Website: home-depot
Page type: review-order
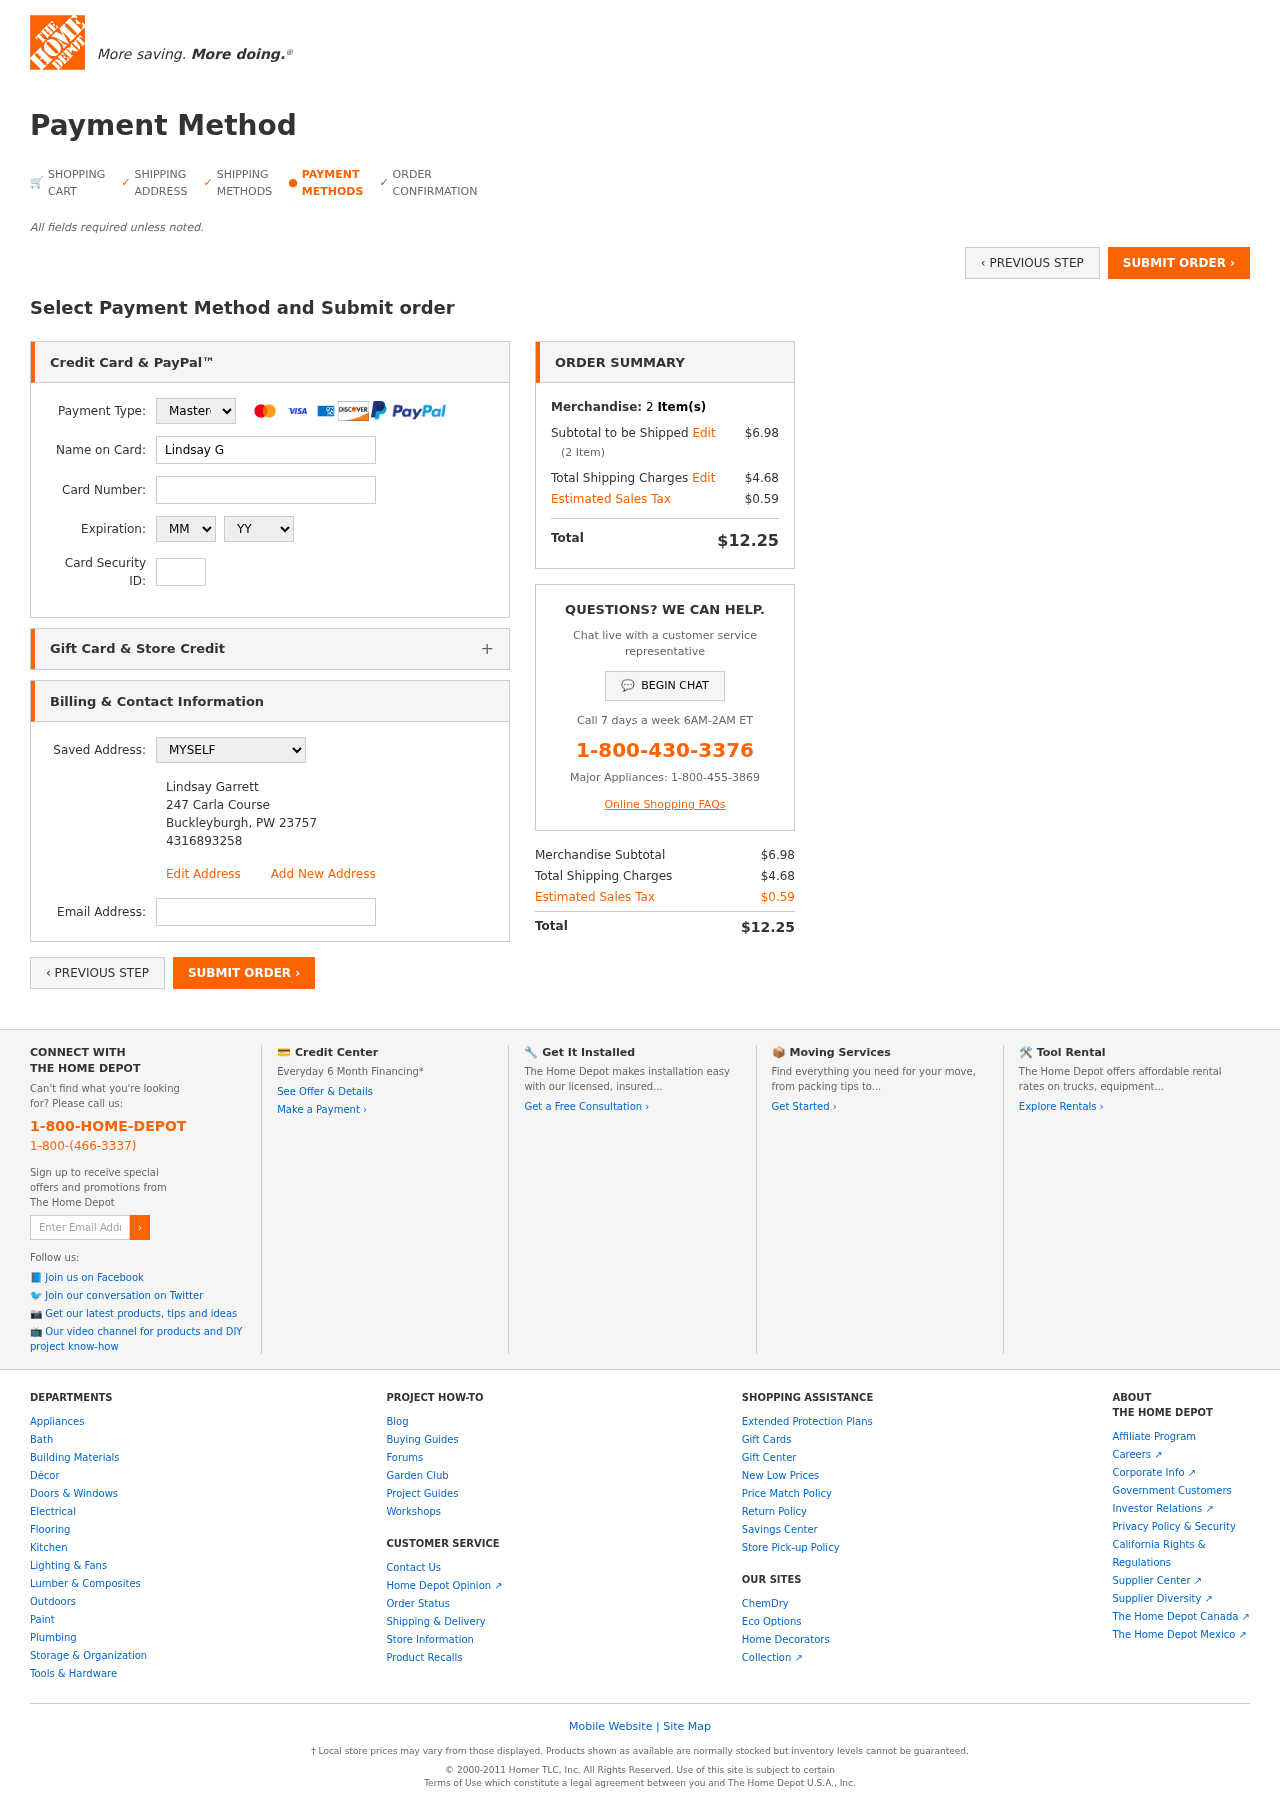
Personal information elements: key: PII_CARD_CVV
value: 933
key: PII_CARD_EXPIRY_MONTH
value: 01
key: PII_CARD_EXPIRY_YEAR
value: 27
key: PII_CARD_NUMBER
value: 5132 7925 7725 2259
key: PII_CARD_TYPE
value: Mastercard
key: PII_EMAIL
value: lgarrett@gmail.com
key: PII_FULLNAME
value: Lindsay Garrett
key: PII_FULLNAME2
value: Lindsay Garrett
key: PII_STREET2
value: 247 Carla Course
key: PII_CITY2
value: Buckleyburgh
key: PII_STATE_ABBR2
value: PW
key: PII_POSTCODE2
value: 23757
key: PII_PHONE2
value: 4316893258
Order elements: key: ORDER_NUM_ITEMS
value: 2
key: ORDER_SUBTOTAL
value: $6.98
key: ORDER_NUM_ITEMS2
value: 2
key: ORDER_SHIPPING_COST
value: $4.68
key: ORDER_TAX
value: $0.59
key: ORDER_TOTAL
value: $12.25
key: ORDER_SUBTOTAL2
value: $6.98
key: ORDER_SHIPPING_COST2
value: $4.68
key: ORDER_TAX2
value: $0.59
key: ORDER_TOTAL2
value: $12.25